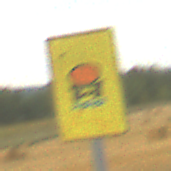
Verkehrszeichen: FahrzeugeMitWassergefaehrdenderLadungOhnePfeilsymbol
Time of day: SunriseSunset
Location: Outdoor (RoadRail)
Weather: PartlyCloudy
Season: NotSpecified
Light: Natural